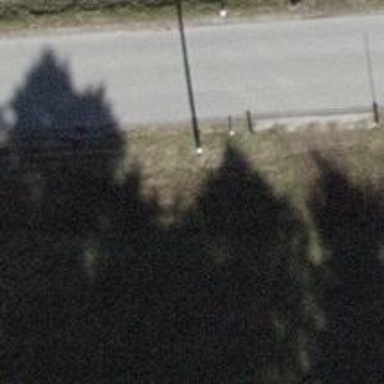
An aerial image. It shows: Power pole.